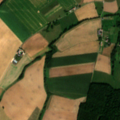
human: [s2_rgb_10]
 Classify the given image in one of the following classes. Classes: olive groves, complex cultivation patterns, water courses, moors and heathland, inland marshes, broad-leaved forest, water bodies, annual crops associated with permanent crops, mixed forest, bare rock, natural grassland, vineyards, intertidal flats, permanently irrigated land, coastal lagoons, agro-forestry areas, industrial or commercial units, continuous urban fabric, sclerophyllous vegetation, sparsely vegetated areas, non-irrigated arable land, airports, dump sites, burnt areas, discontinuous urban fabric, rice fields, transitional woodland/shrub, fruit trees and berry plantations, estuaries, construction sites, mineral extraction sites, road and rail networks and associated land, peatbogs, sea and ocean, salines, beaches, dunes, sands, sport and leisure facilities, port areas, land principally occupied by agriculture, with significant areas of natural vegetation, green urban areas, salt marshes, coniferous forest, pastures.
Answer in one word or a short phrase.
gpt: non-irrigated arable land, pastures, broad-leaved forest